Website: walmart
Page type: billing-address
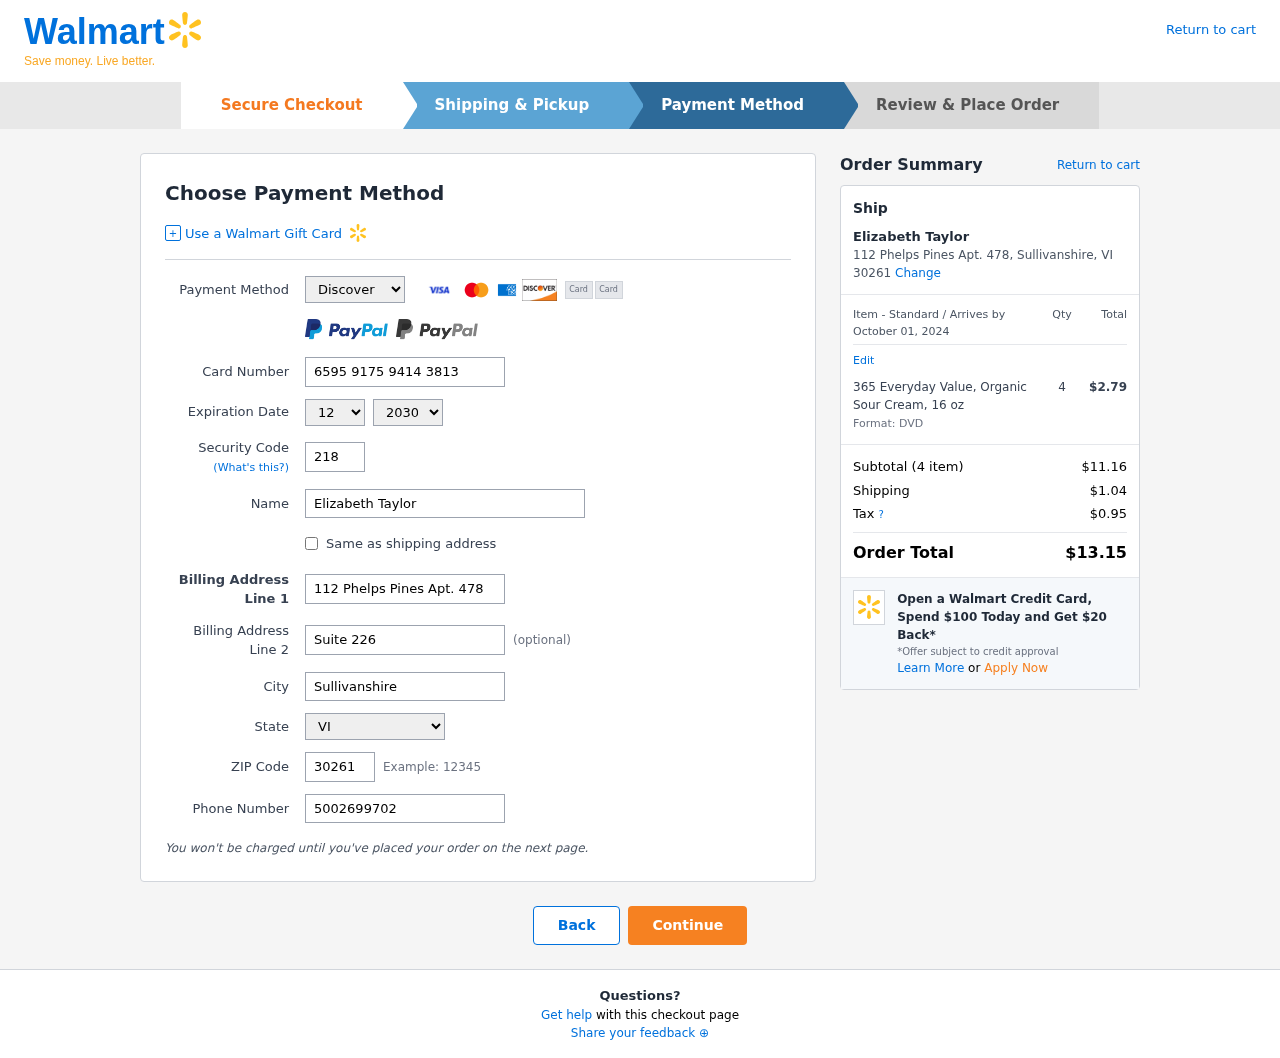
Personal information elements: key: PII_CARD_CVV
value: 218
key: PII_CARD_EXPIRY_MONTH
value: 12
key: PII_CARD_EXPIRY_YEAR
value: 30
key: PII_CARD_NUMBER
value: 6595 9175 9414 3813
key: PII_CARD_TYPE
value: Discover
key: PII_CITY
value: Sullivanshire
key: PII_CITY_STATE_ZIP
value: Sullivanshire, VI 30261
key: PII_FULLNAME
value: Elizabeth Taylor
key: PII_PHONE
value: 5002699702
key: PII_POSTCODE
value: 30261
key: PII_STATE
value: VI
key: PII_STREET
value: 112 Phelps Pines Apt. 478
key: PII_STREET2
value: Suite 226
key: PII_FULLNAME2
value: Elizabeth Taylor
Product elements: key: PRODUCT1_NAME
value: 365 Everyday Value, Organic Sour Cream, 16 oz
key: PRODUCT1_PRICE
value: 2.79
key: PRODUCT1_QUANTITY
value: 4
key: PRODUCT1_DESC
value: Format: DVD
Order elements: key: ORDER_DELIVERY_DATE
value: October 01, 2024
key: ORDER_NUM_ITEMS
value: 4
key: ORDER_SUBTOTAL
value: $11.16
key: ORDER_SHIPPING_COST
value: $1.04
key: ORDER_TAX
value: $0.95
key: ORDER_TOTAL
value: $13.15